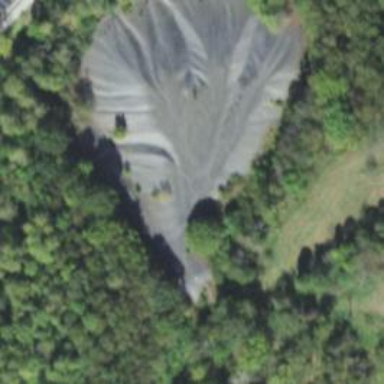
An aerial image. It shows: Spoil heap created by human activity.